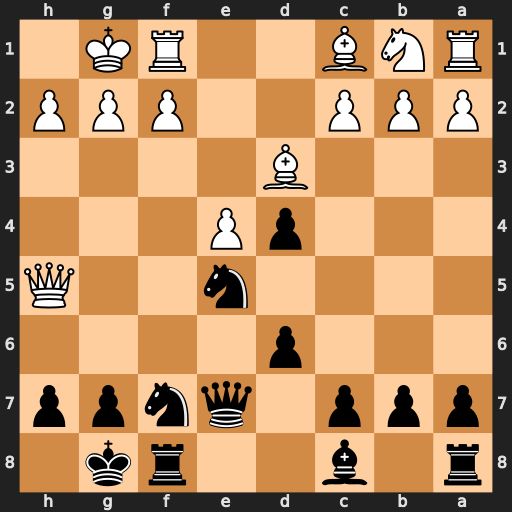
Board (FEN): r1b2rk1/ppp1qnpp/3p4/4n2Q/3pP3/3B4/PPP2PPP/RNB2RK1
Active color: b
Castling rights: -
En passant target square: -
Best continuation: Bg4 Qxg4 Nxg4